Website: lowes
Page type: cart
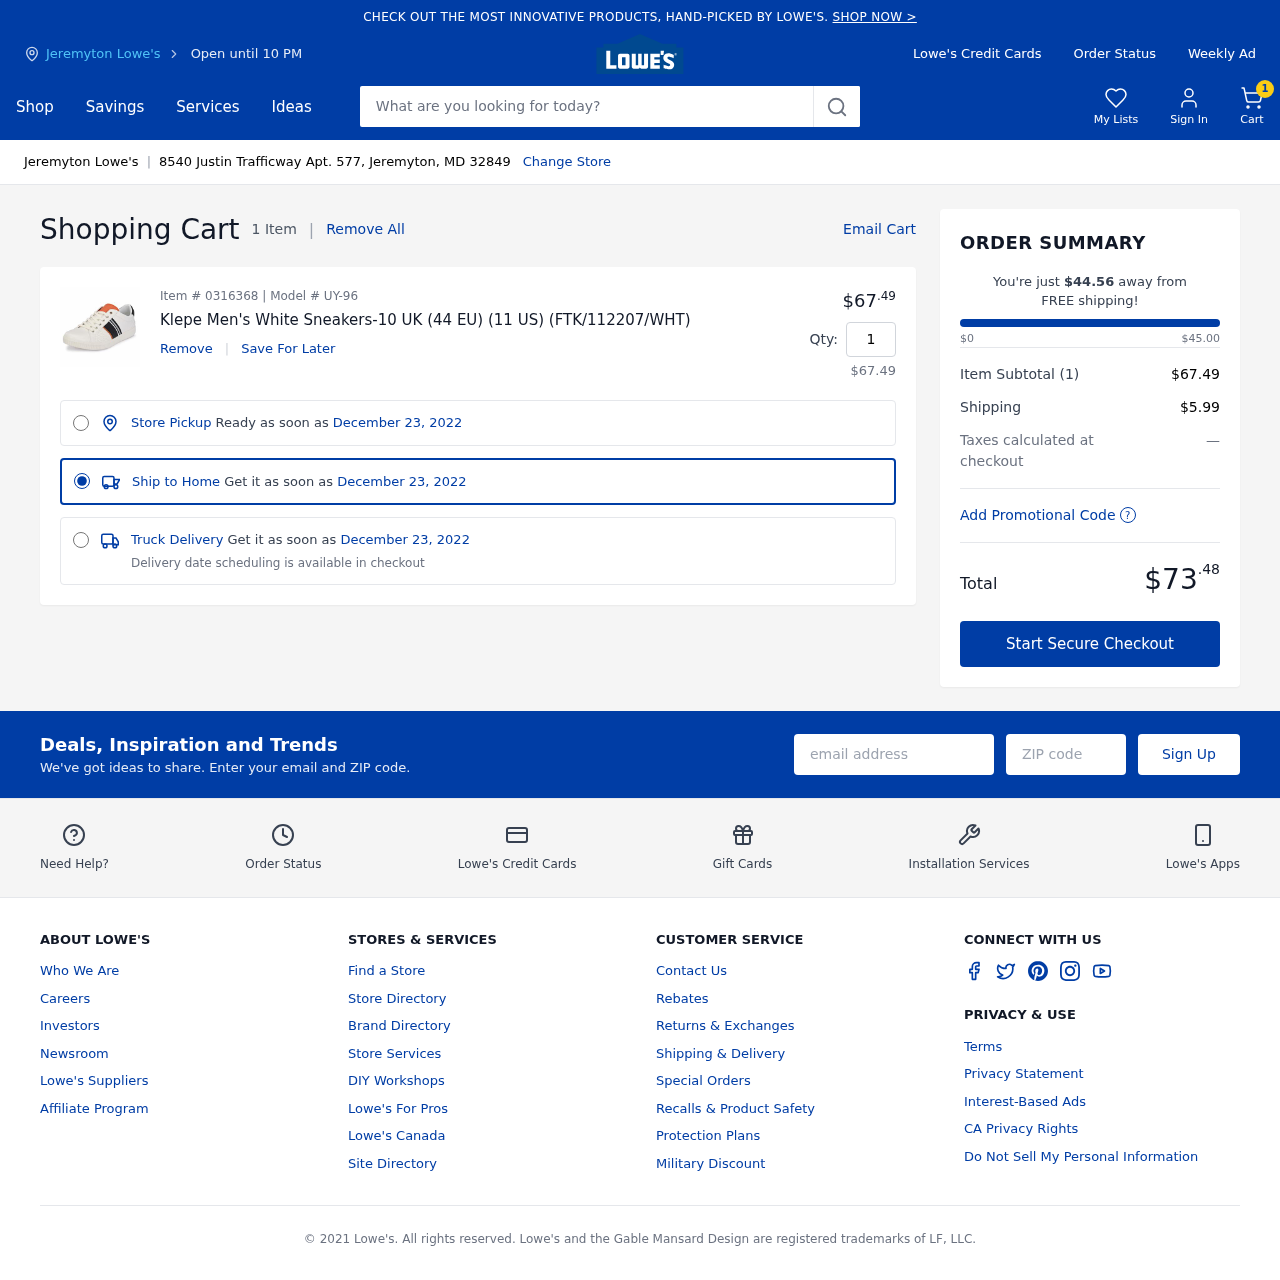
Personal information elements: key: PII_CITY
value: Jeremyton Lowe's
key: PII_EMAIL
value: rwalker@yahoo.com
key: PII_POSTCODE
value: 32849
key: PII_STREET
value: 8540 Justin Trafficway Apt. 577
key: PII_CITY_STATE_ZIP
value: Jeremyton, MD 32849
Product elements: key: PRODUCT1_NAME
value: Klepe Men's White Sneakers-10 UK (44 EU) (11 US) (FTK/112207/WHT)
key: PRODUCT1_PRICE
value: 67.49
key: PRODUCT1_QUANTITY
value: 1
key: PRODUCT1_SUBTOTAL
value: $67.49
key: PRODUCT_ITEM_NUMBER
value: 0316368
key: PRODUCT_MODEL_NUMBER
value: UY-96
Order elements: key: ORDER_NUM_ITEMS
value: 1
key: ORDER_NUM_ITEMS
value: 1 Item
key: ORDER_DELIVERY_DATE
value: December 23, 2022
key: ORDER_SUBTOTAL
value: $67.49
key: ORDER_SHIPPING_COST
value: $5.99
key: ORDER_TOTAL
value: $73.48
Search elements: key: HEADER_SEARCH
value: What are you looking for today?